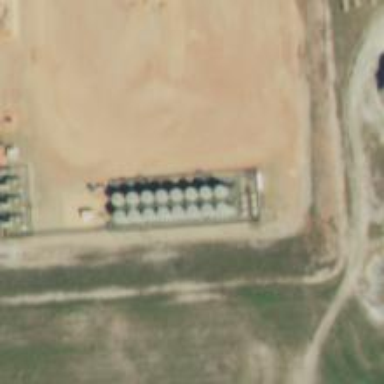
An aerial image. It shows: Storage tank that is man-made.